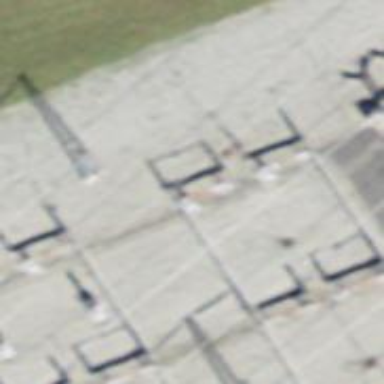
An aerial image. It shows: Power line carrying busbar.